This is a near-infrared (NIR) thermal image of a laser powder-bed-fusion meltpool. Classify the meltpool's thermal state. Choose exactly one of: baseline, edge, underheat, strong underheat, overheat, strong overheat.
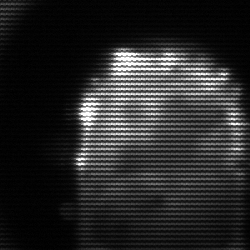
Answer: baseline